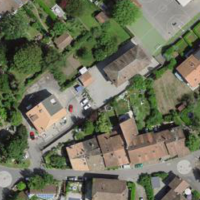
EUNIS habitat code: 55
Species observed at this site:
Viburnum tinus
Aglais io
Leptoglossus occidentalis